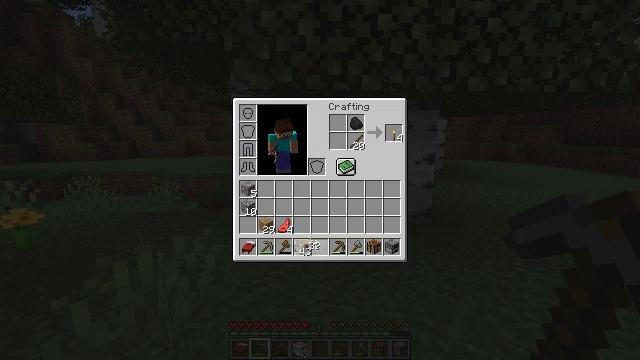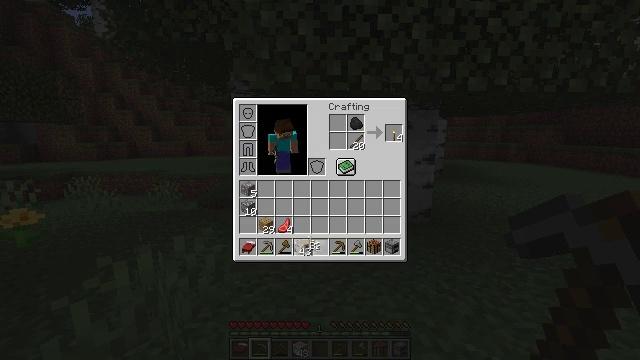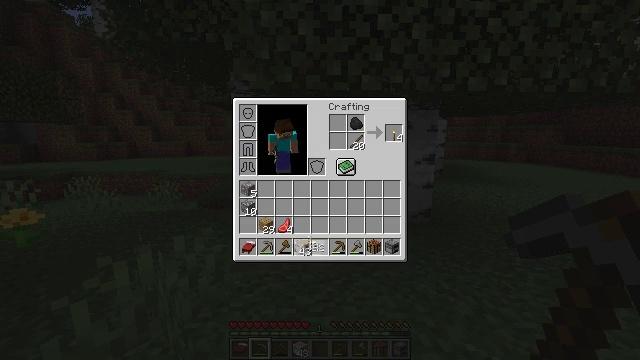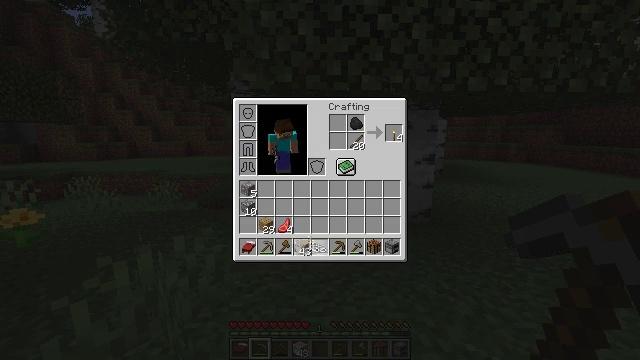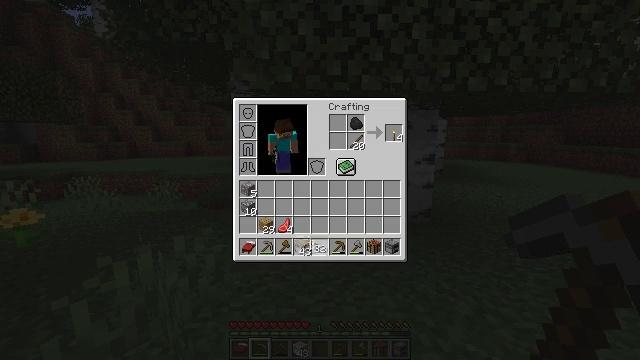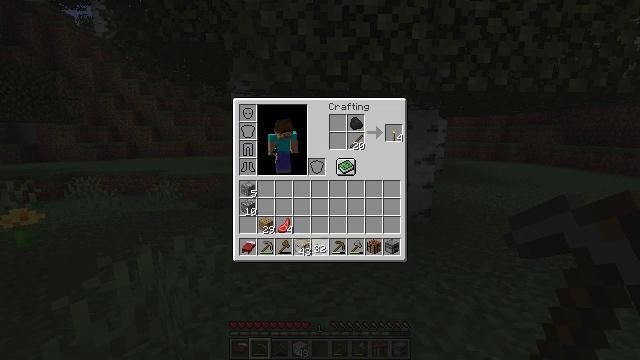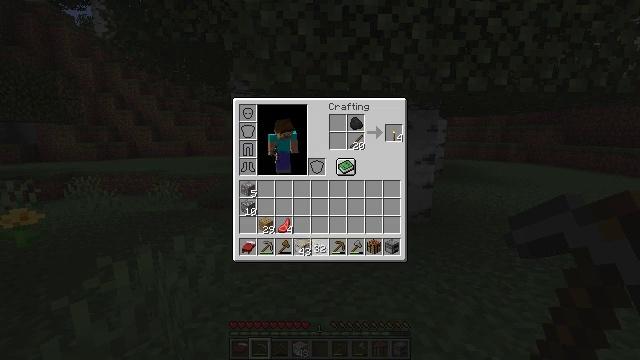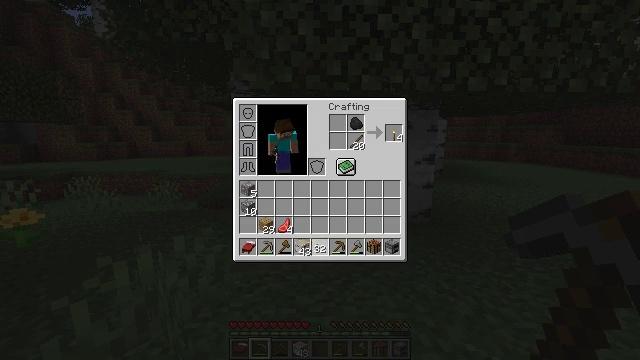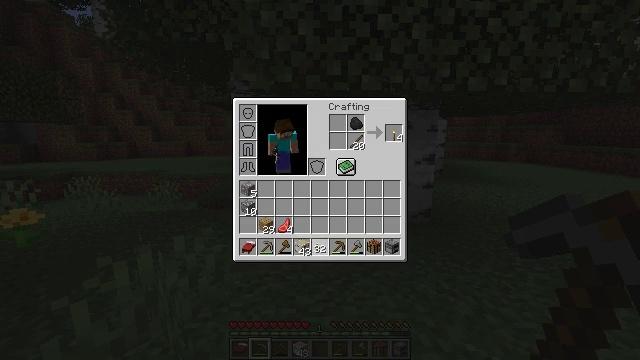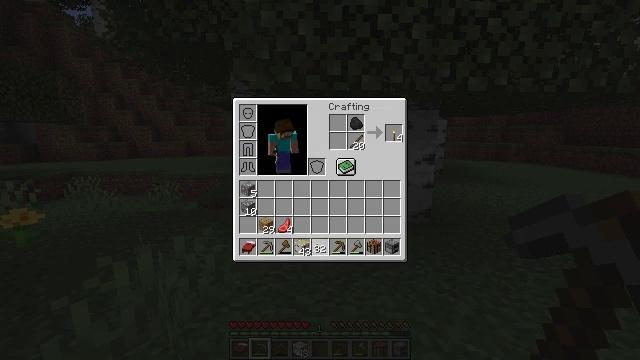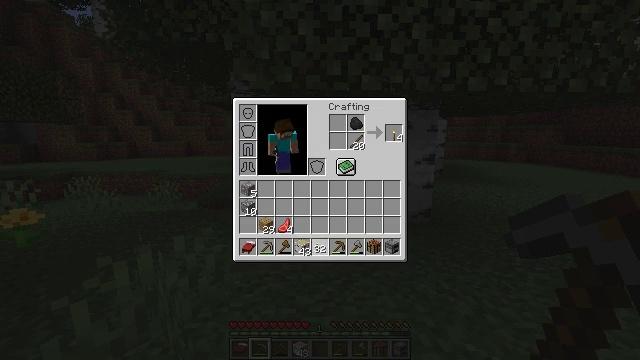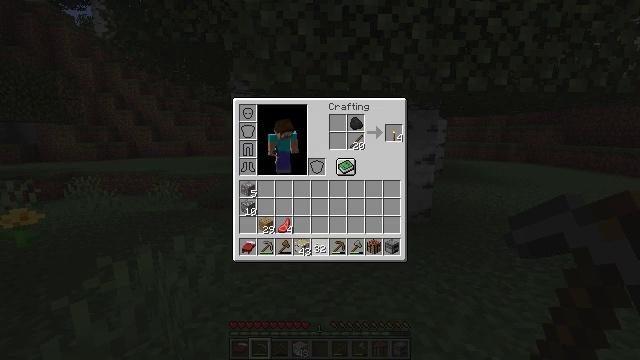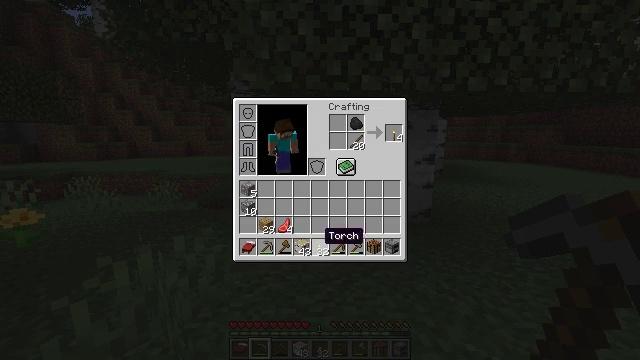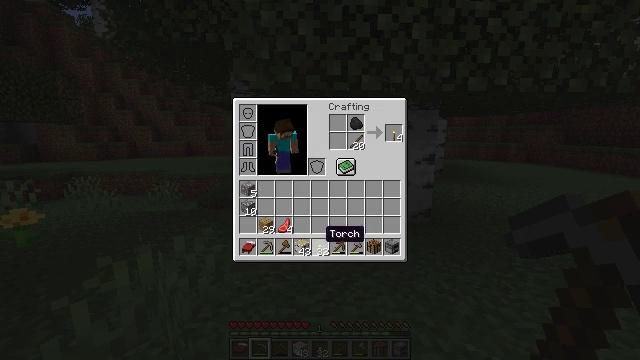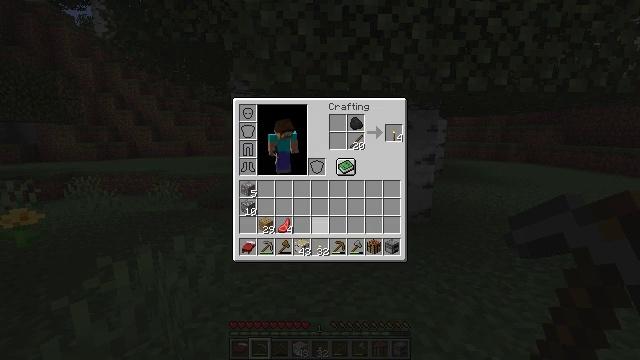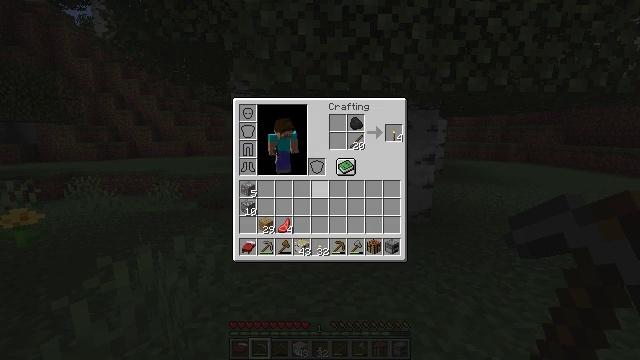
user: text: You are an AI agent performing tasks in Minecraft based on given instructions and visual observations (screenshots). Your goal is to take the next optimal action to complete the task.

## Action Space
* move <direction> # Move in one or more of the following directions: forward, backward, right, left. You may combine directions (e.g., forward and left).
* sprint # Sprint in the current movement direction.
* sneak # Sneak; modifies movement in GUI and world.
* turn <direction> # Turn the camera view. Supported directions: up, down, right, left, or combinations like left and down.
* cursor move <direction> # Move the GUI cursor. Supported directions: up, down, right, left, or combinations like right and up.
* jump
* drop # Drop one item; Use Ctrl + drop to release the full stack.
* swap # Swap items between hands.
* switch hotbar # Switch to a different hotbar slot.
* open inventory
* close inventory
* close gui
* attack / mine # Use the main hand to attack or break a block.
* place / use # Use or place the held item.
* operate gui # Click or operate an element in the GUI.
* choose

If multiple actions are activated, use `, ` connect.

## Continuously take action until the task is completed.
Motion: motion action
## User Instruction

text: Clear birch leaves to get saplings.
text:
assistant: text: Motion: no_op
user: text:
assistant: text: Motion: no_op
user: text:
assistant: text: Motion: no_op
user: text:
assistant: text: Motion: no_op
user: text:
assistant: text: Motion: no_op
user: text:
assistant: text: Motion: no_op
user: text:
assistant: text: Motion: no_op
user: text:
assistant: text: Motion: no_op
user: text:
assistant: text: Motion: operate gui
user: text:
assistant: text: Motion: operate gui
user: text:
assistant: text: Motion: operate gui
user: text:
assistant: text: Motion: no_op
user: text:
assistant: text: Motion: no_op
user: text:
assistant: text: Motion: cursor move up
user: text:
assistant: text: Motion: cursor move up
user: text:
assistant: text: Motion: cursor move up
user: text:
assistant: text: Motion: cursor move up
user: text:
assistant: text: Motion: no_op
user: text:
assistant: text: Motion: no_op
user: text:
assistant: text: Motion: no_op
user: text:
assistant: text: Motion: no_op
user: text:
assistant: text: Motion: no_op
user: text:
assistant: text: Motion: no_op
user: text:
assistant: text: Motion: no_op
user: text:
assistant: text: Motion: cursor move up
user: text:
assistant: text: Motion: no_op
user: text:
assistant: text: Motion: no_op
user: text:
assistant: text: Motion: no_op
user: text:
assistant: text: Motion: no_op
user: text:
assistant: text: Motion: no_op